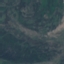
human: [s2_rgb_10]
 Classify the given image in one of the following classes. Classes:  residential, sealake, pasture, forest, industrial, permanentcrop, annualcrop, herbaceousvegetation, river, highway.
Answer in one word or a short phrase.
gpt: HerbaceousVegetation